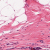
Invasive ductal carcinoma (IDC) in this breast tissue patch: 0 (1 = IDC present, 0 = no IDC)